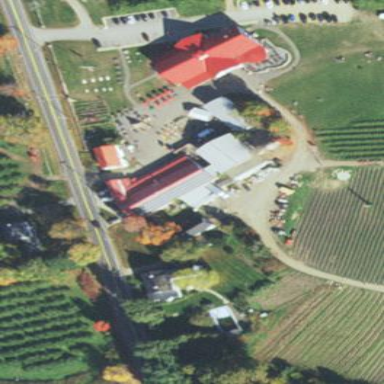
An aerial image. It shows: Farmyard area.